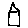
Label: house